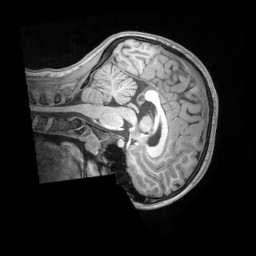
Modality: T1w
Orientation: sagittal
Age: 11
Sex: female
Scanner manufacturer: siemens
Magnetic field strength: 3 T
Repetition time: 2.53 s
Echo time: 0.00164 s